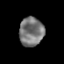
Tissue: prostate
Cell type: Myeloid cells
Senescence score: 0.3185
Nuclear area (px): 692
Mean DAPI intensity: 119.225